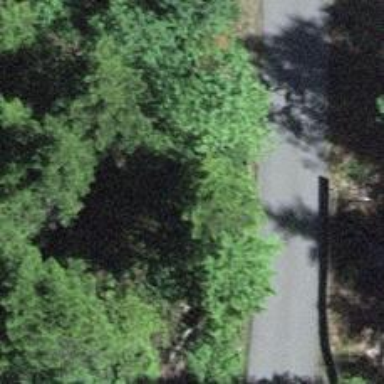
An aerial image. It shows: Culvert tunnel.